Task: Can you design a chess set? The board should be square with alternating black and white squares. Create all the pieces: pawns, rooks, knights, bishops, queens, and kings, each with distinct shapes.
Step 2661:
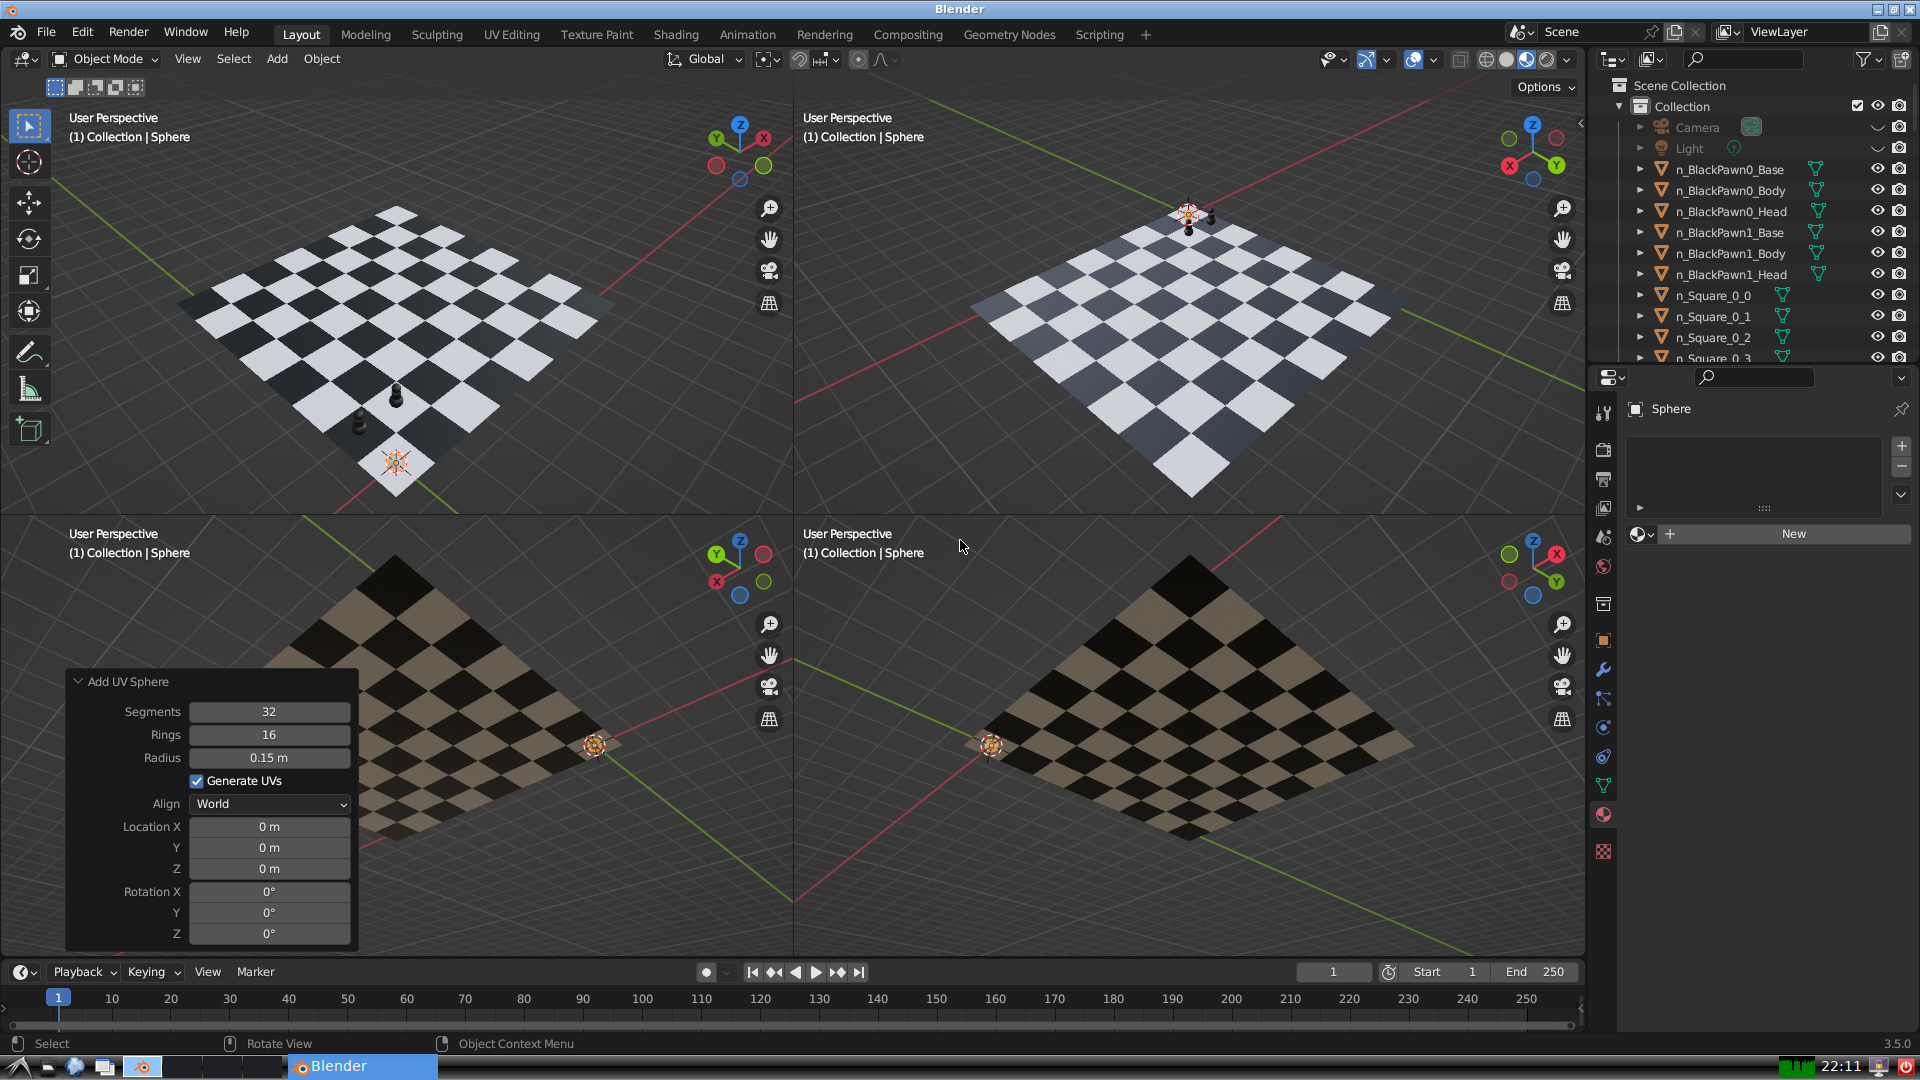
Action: {"key_press": ['Ctrl, Home']}